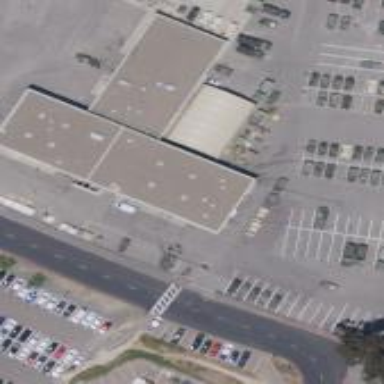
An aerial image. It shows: Warehouse.